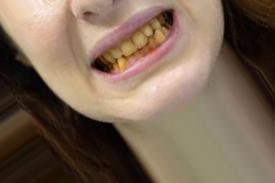
Condition: Tooth Discoloration